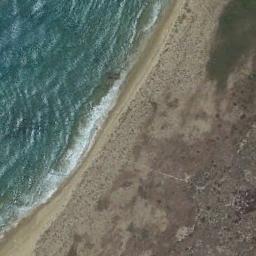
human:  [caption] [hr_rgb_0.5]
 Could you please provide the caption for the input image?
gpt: The beach with khaki sand and the color of the seawater is blue .

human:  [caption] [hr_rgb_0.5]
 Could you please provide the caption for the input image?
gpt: The beach is made up of light green seawater and a coast with sparse green plants .

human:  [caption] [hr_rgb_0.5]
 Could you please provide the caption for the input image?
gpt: The green oceans and uneven land .

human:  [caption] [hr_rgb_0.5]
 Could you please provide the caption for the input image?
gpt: There was no one on the beach .

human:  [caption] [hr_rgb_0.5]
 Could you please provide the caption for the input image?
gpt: There are water marks on the beach .